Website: walmart
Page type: account-selection
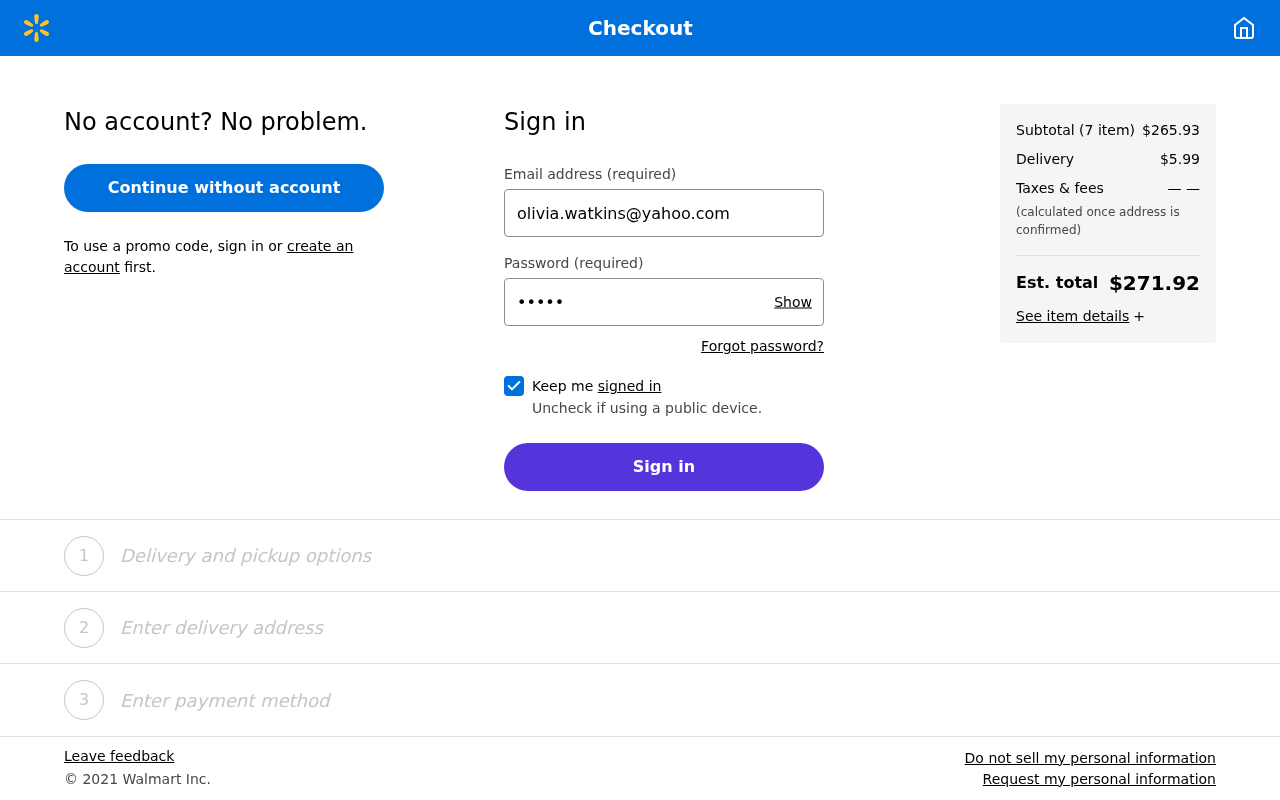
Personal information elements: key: PII_EMAIL
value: olivia.watkins@yahoo.com
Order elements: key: ORDER_NUM_ITEMS
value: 7
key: ORDER_SUBTOTAL
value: $265.93
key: ORDER_SHIPPING_COST
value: $5.99
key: ORDER_TOTAL
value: $271.92